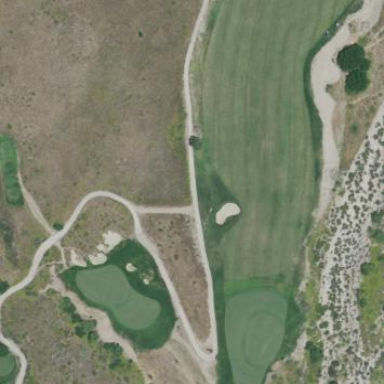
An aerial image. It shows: Area of rough grass used for golf.